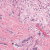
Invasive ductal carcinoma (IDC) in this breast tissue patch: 1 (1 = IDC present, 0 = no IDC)